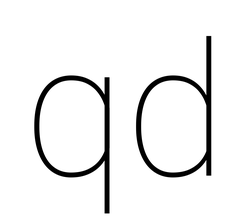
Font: Roboto_Thin